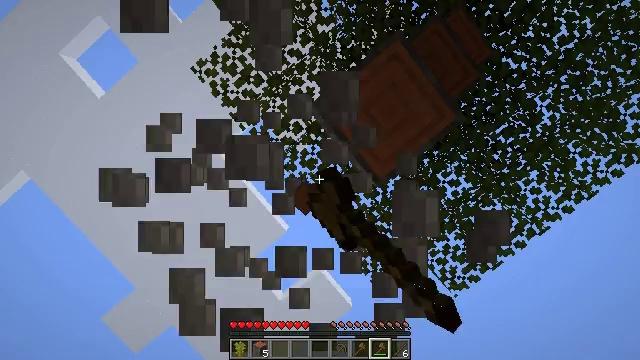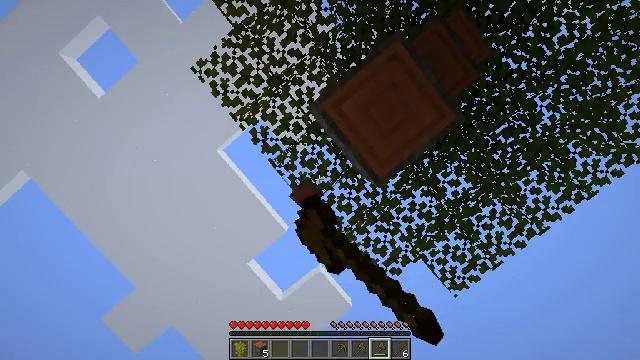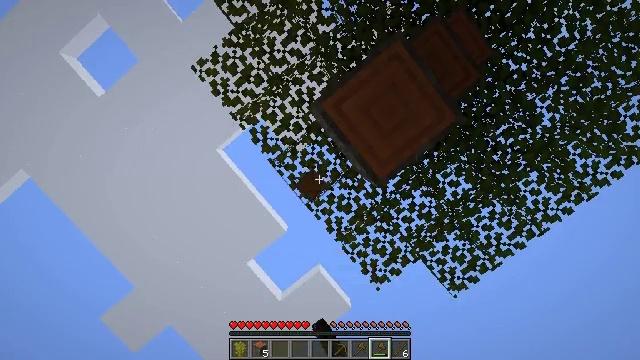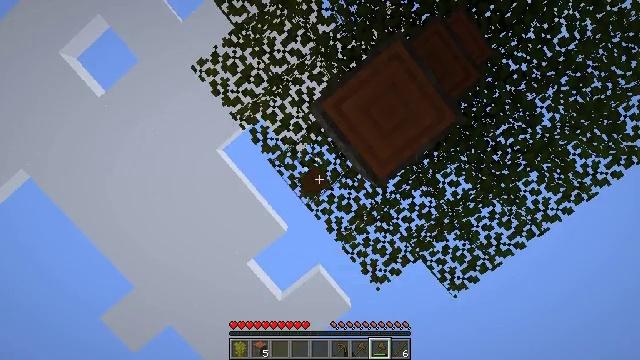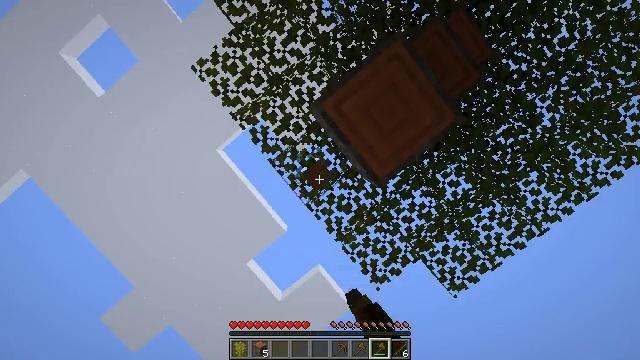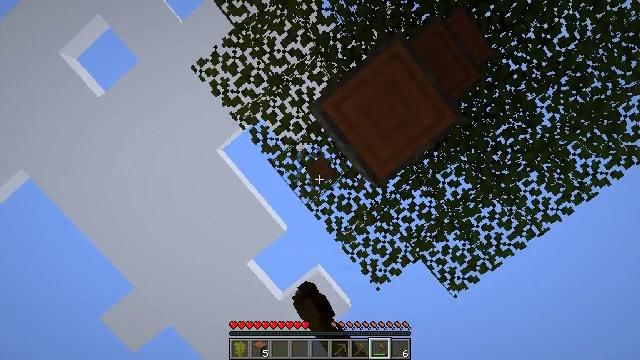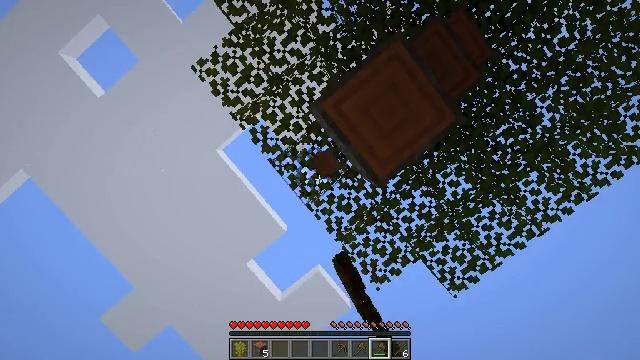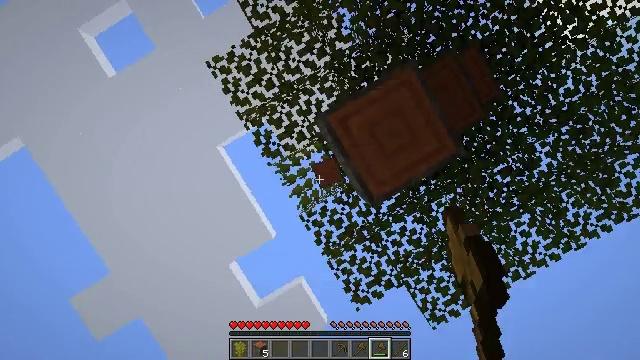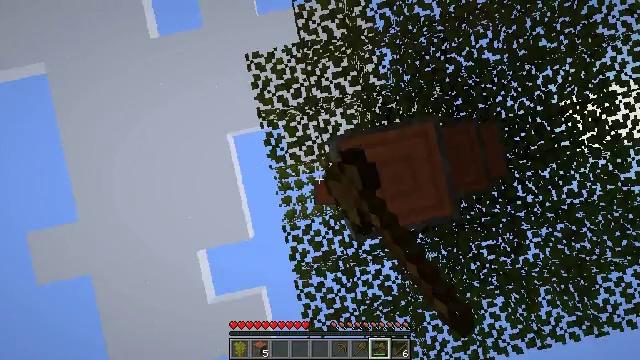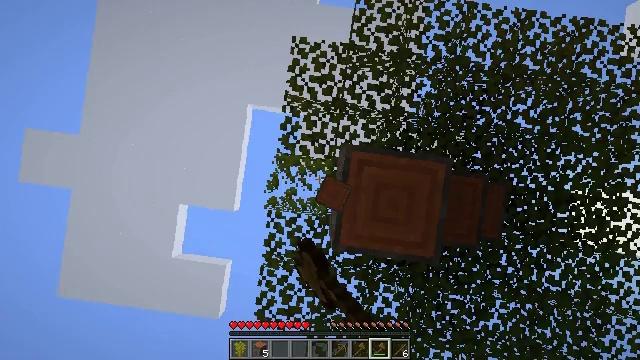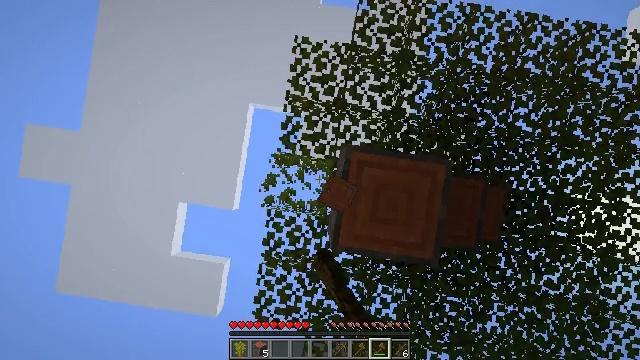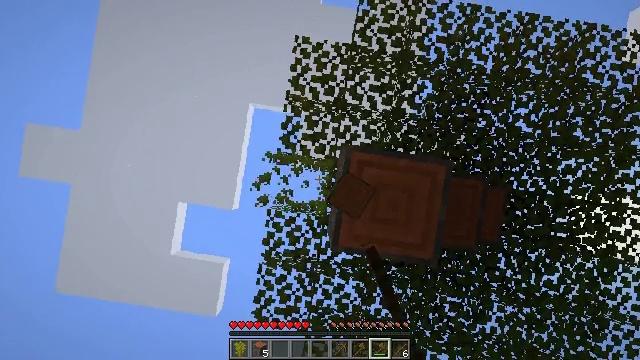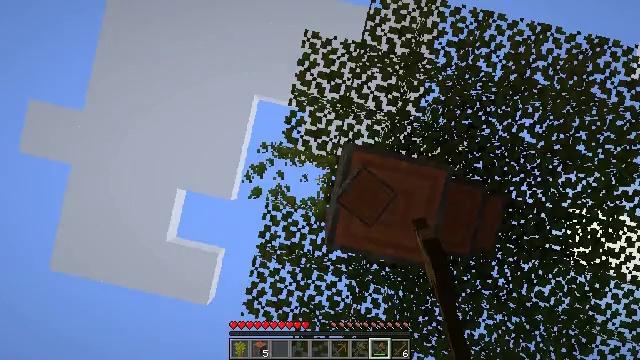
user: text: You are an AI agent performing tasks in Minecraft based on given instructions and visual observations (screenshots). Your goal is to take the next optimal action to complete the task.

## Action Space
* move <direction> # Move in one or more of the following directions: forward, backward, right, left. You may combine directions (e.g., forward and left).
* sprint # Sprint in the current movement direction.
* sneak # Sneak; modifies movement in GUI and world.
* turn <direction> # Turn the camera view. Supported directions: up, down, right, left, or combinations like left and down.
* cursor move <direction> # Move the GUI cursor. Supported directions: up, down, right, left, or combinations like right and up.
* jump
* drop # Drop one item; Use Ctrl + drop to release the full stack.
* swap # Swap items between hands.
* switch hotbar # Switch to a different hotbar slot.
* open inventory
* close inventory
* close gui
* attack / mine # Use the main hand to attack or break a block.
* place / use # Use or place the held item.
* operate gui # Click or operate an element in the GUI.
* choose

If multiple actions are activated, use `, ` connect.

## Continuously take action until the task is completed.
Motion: motion action
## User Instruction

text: Gather acacia leaves by breaking them.
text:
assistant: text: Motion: attack / mine
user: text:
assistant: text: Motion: attack / mine
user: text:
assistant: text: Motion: attack / mine
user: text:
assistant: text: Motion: attack / mine
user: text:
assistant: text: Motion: attack / mine
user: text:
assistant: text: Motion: attack / mine
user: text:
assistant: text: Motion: turn right and up, attack / mine
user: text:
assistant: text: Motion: turn right and up
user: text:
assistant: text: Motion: turn right and up
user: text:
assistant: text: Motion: no_op
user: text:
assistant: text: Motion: no_op
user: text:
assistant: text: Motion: turn right
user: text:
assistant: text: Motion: no_op